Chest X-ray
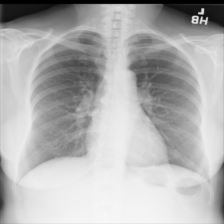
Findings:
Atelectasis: negative
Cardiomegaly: negative
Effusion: negative
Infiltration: negative
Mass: negative
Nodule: negative
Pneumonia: negative
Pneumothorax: negative
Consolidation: negative
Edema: negative
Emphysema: negative
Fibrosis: negative
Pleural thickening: negative
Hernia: negative